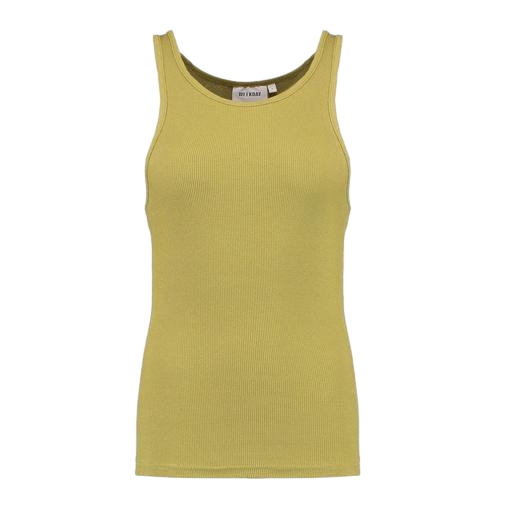
green rib tank, yellow ribbed tank, moss green tank top, white background